Platform: macOS
Application: Chrome
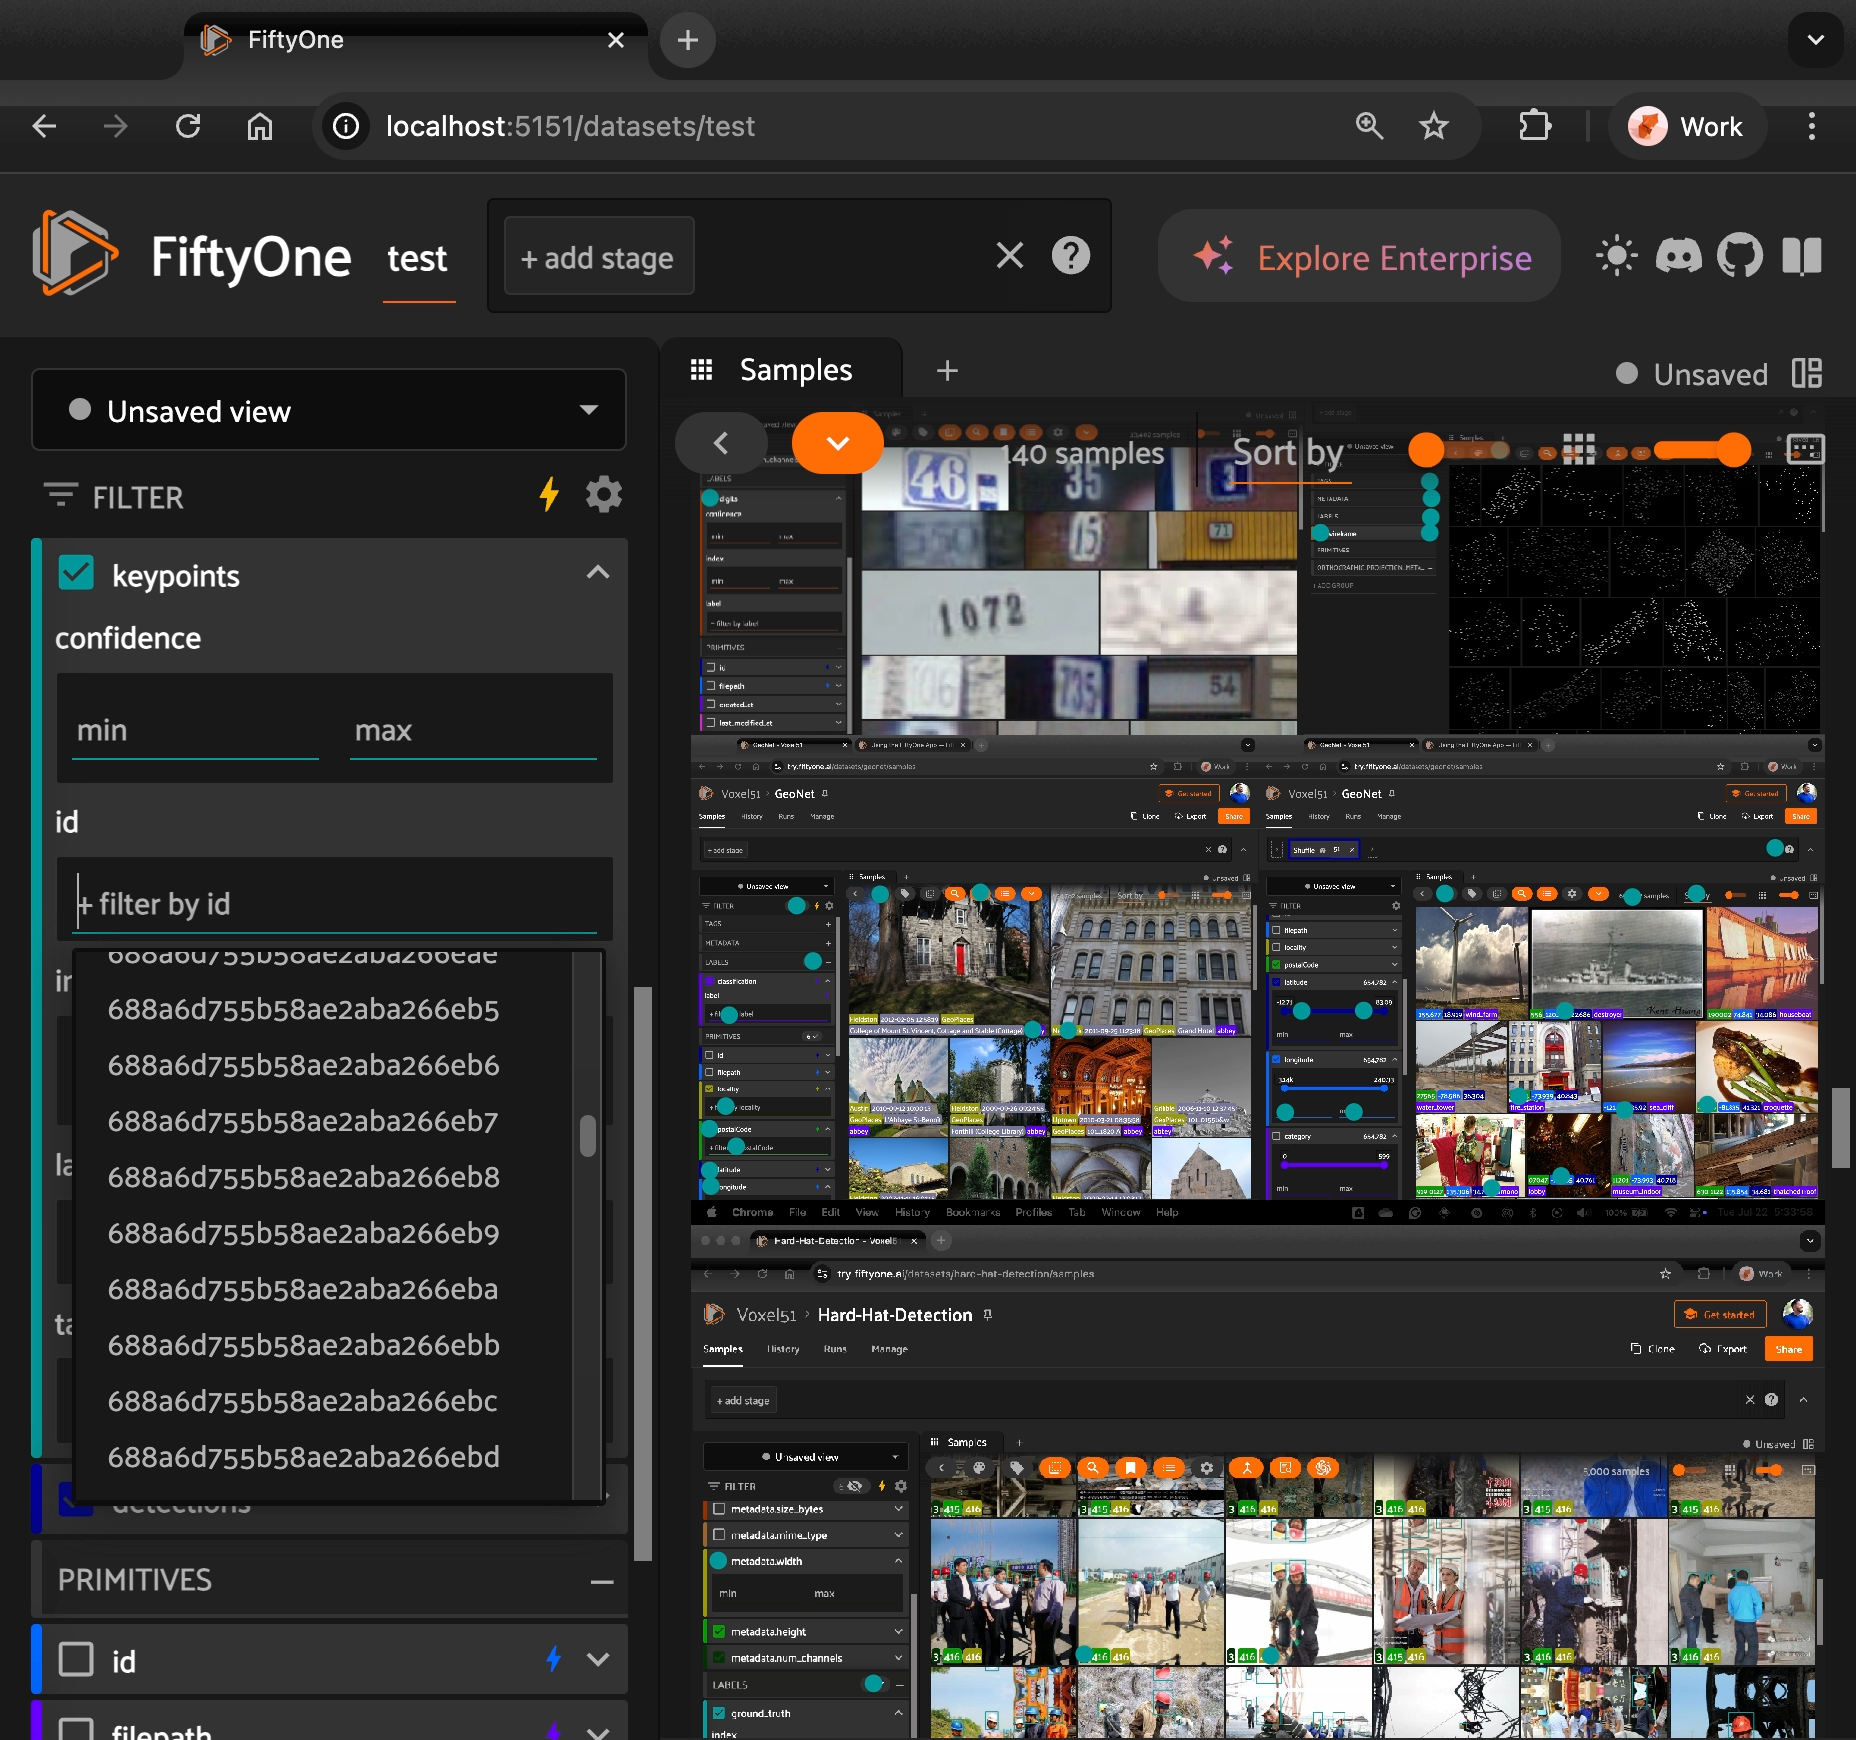
task_description: Scroll down on the sidebar
action_type: click
element_info: Slider
steps_since_start: 1

task_description: Scroll up on the sidebar
action_type: click
element_info: Slider
steps_since_start: 1

task_description: Scroll up on the filter by id menu
action_type: click
element_info: Slider
steps_since_start: 1

task_description: Scroll down on the filter by id menu
action_type: click
element_info: Slider
steps_since_start: 1

task_description: Scroll up on the samples panel
action_type: click
element_info: Slider
steps_since_start: 1

task_description: Scroll down on the samples panel
action_type: click
element_info: Slider
steps_since_start: 1